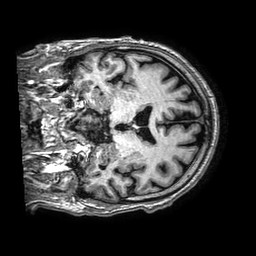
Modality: T1w
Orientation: coronal
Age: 53
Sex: female
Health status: ill
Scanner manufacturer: philips
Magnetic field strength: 3 T
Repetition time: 0.006699 s
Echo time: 0.003005 s